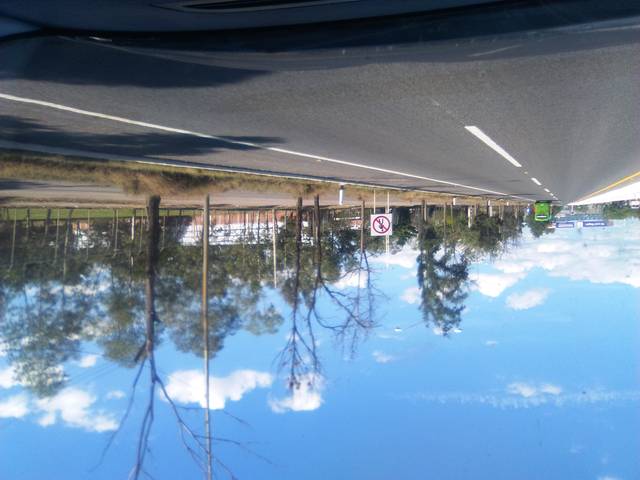
Region: Mexico
Coordinates: 20.949, -101.396